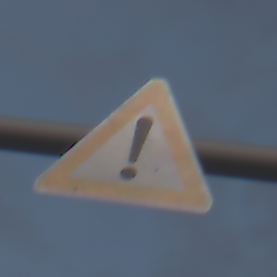
Verkehrszeichen: Gefahrenstelle
Umgebung: Outdoor, Nature
Tageszeit: SunriseSunset
Wetter: PartlyCloudy
Licht: Natural
Jahreszeit: NotSpecified
Kontrast: LowContrast